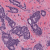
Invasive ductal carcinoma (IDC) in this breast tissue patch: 0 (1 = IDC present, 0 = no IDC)